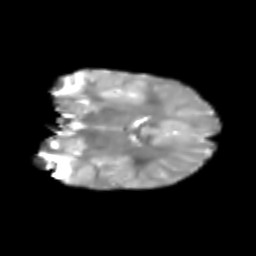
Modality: T2w
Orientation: coronal
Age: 6
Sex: female
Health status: healthy